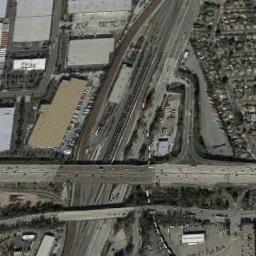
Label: railway_station